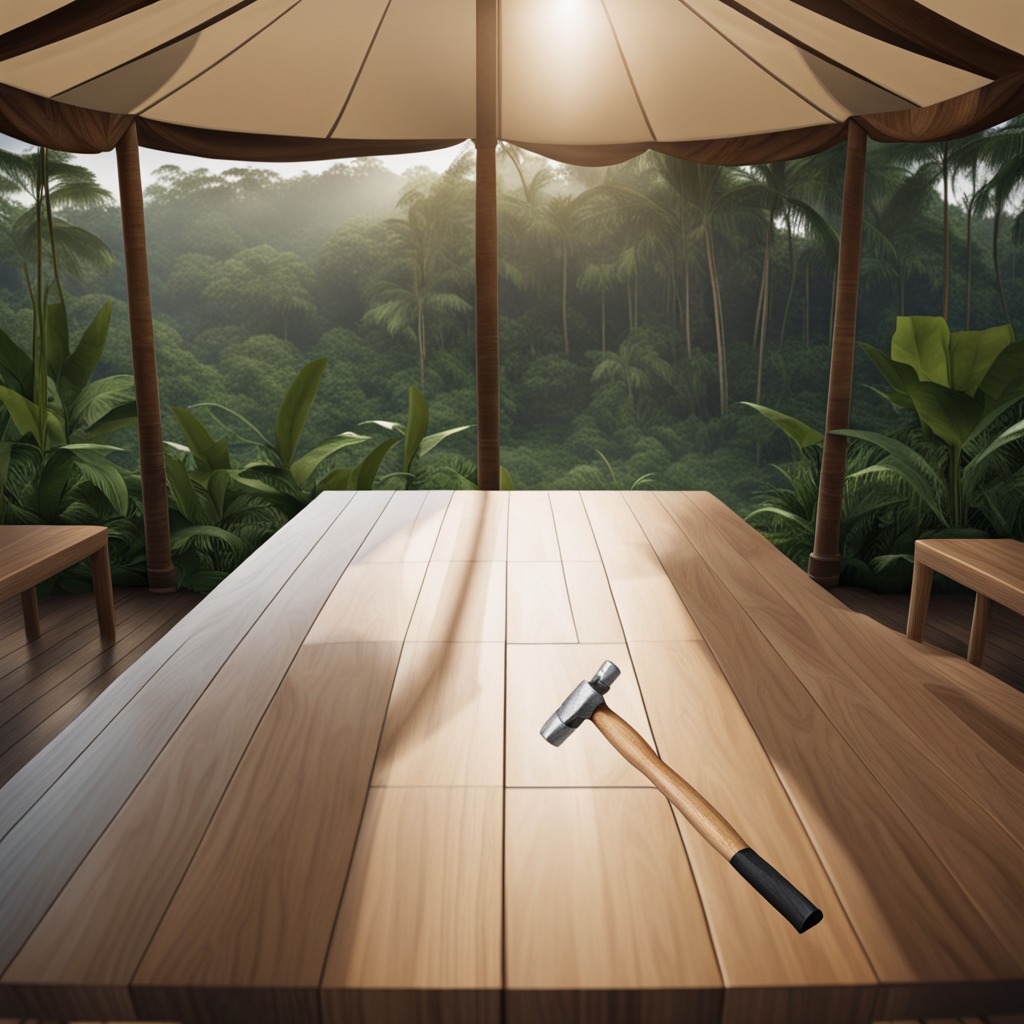
A hammer is lying on the wooden table.